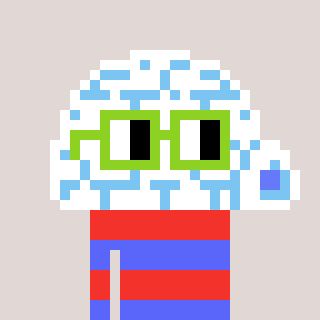
a pixel art character with square light green glasses, a igloo-shaped head and a purple-colored body on a warm background